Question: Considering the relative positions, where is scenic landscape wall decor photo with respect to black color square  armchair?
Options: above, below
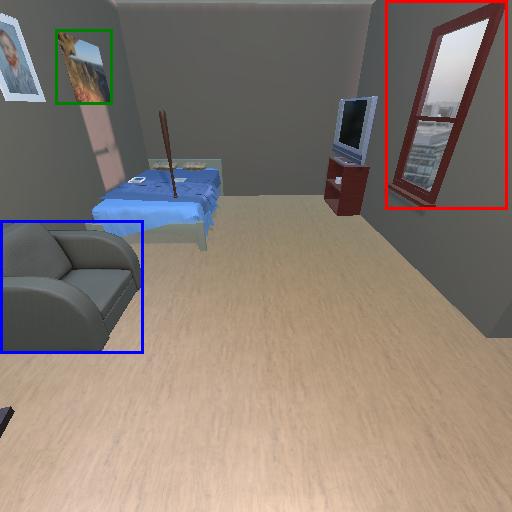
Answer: above